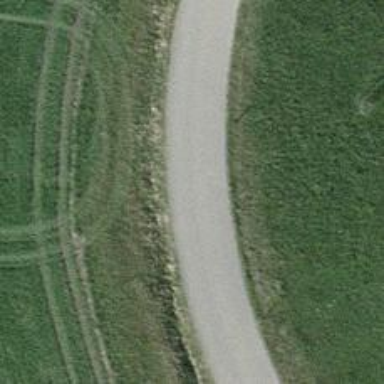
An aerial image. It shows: Service road with paved surface.